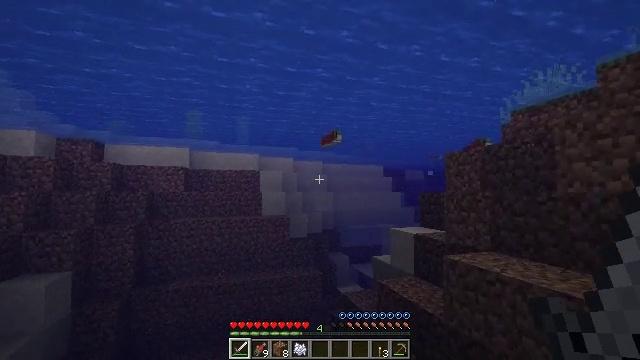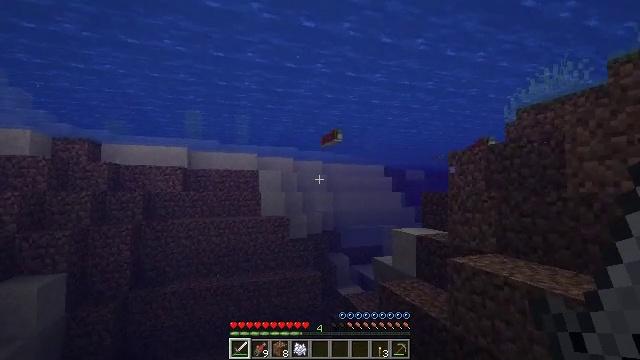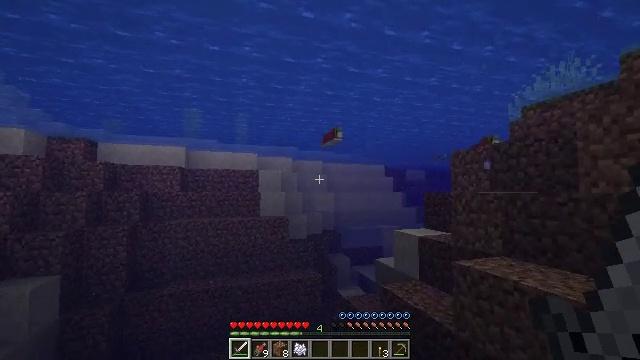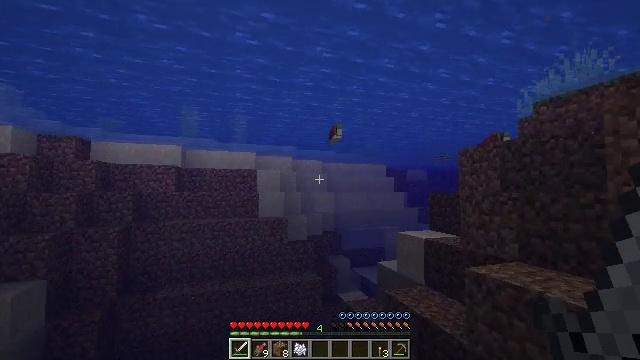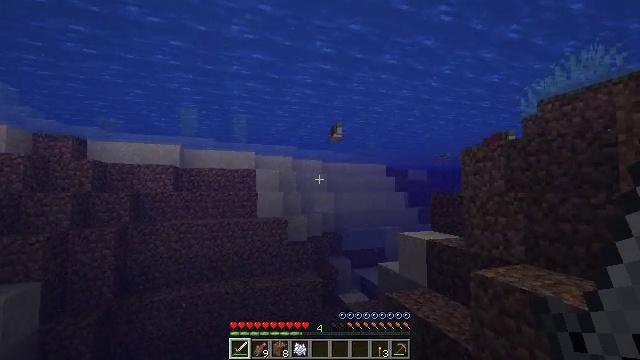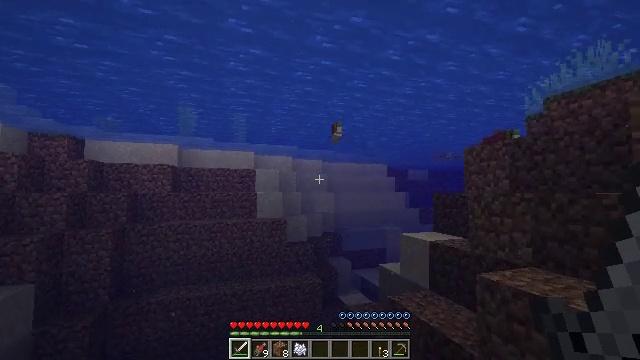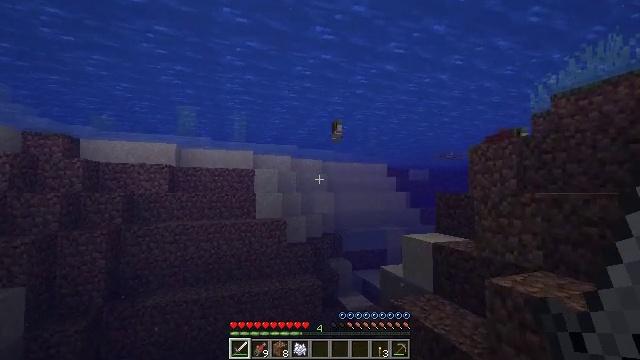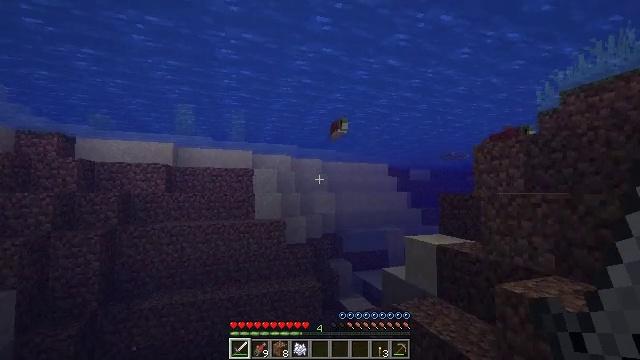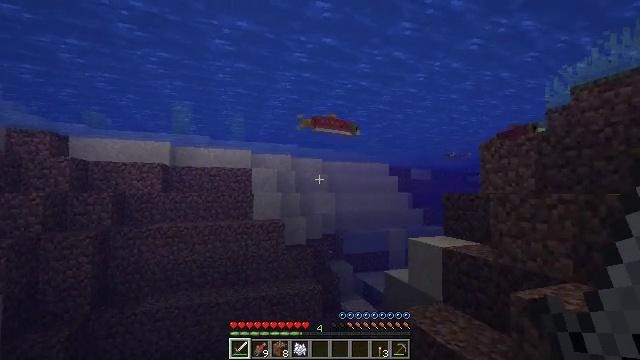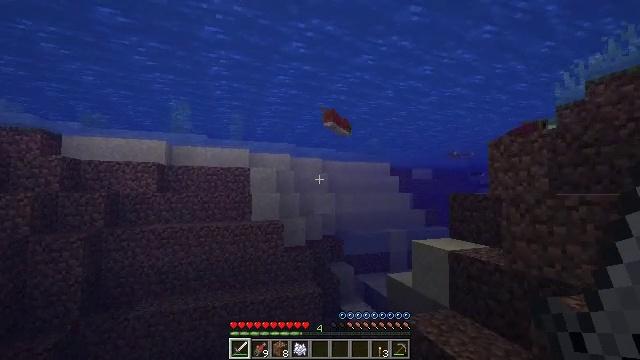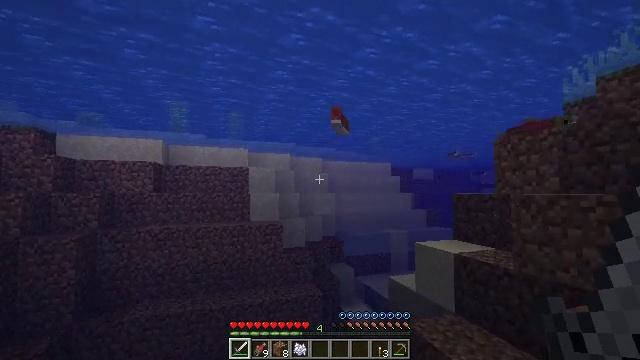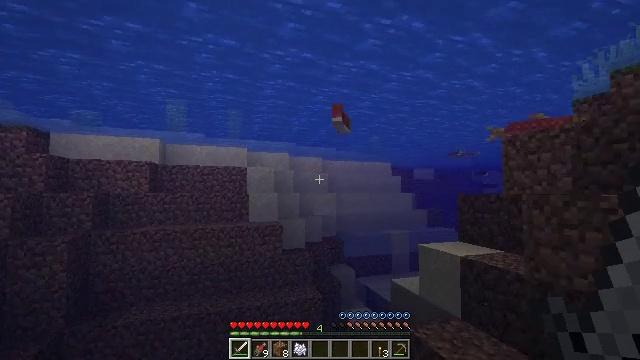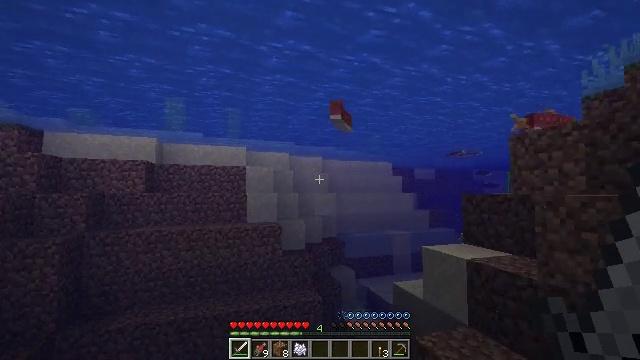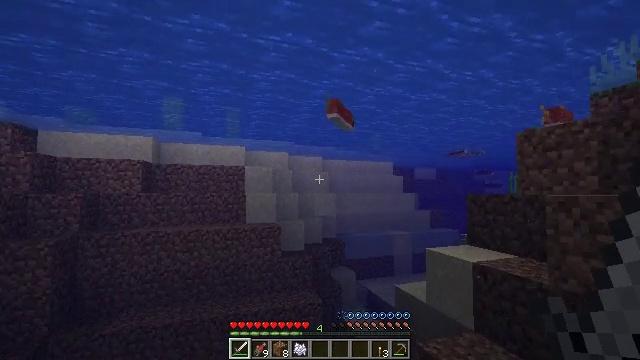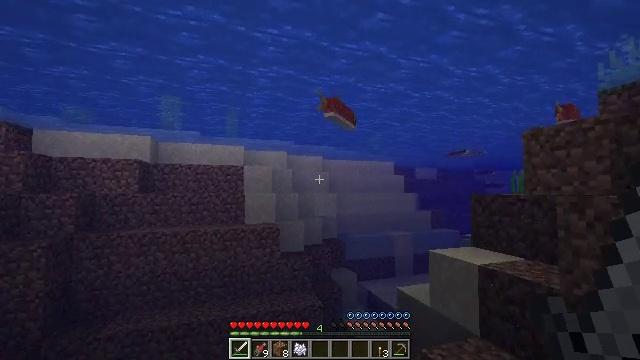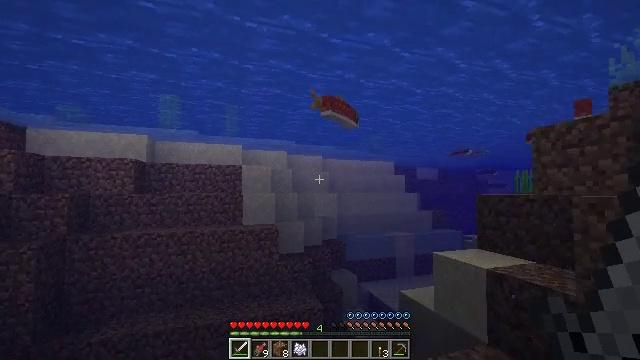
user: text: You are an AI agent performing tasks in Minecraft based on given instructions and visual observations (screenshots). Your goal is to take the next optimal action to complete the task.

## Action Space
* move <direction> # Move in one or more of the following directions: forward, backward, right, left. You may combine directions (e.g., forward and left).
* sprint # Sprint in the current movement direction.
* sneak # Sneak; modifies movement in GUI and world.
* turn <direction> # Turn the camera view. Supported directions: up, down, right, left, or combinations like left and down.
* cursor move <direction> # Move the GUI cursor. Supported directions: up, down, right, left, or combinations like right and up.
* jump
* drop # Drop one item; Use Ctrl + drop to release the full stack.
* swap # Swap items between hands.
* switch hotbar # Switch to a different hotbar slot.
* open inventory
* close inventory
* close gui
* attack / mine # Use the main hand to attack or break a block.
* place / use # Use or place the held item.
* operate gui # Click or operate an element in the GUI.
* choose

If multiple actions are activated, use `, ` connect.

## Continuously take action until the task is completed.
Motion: motion action
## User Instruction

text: Hunt fish.
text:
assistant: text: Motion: move forward
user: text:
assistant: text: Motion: move forward
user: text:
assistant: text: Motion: move forward
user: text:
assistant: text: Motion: move forward
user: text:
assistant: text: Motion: move forward
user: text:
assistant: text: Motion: move forward
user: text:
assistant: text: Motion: move forward
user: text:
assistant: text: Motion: move forward
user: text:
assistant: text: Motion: move forward
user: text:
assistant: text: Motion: move forward
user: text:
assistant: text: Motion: move forward
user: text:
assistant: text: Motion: move forward
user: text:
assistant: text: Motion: move forward
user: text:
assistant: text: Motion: move forward
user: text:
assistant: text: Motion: move forward
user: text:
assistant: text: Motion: move forward
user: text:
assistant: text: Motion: move forward, turn right and up
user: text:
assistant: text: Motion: move forward, turn right
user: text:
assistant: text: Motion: move forward
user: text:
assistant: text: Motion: move forward
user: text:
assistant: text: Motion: move forward
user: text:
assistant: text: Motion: move forward
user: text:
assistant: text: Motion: move forward
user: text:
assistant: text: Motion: move forward
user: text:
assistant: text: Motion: move forward
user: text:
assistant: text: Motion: move forward
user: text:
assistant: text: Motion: move forward, turn right and up
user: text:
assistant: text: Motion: move forward, turn right and up
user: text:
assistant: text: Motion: move forward, turn right and up
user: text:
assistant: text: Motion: move forward, turn up